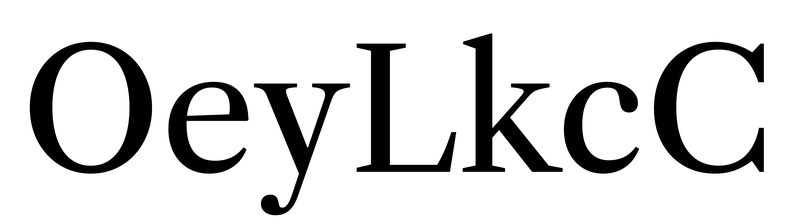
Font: LibreCaslonText_Regular